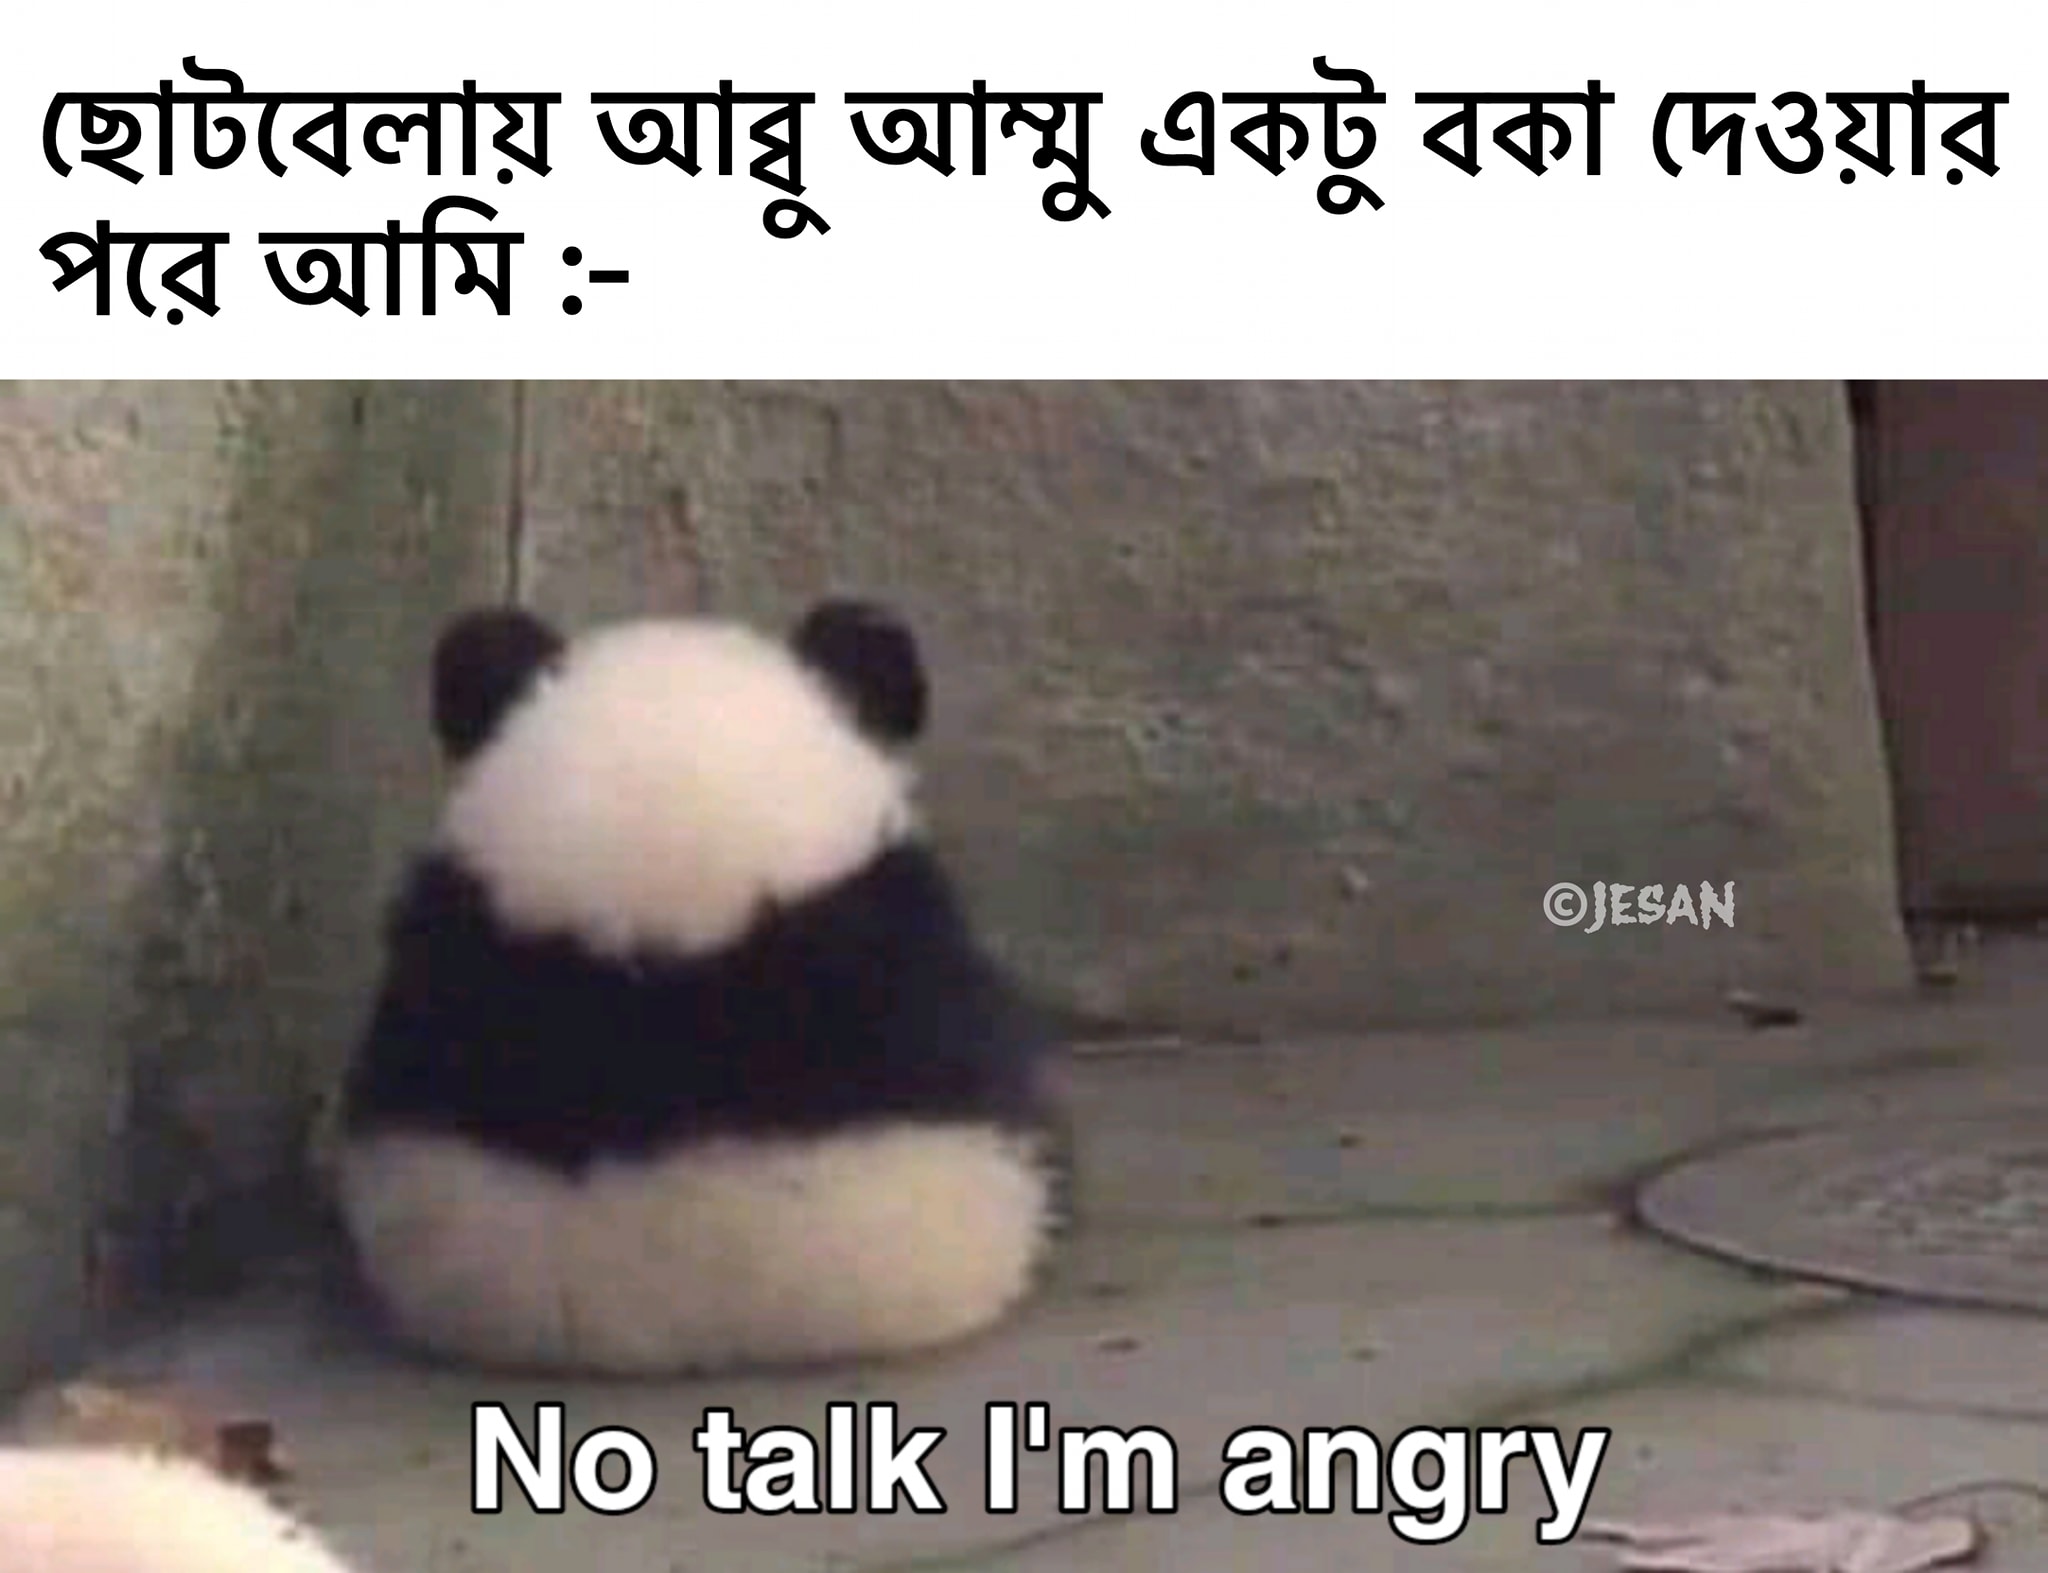
Caption: ছোটবেলায় আব্বু আম্মু একটু বকা দেওয়ার পরে আমি :-  No talk I'm angry
Label: non-hate